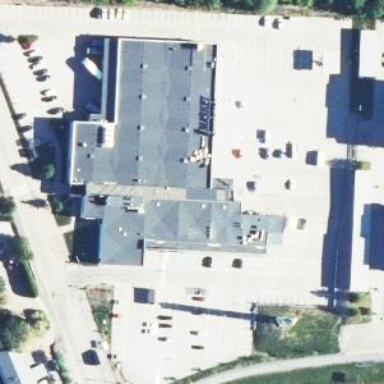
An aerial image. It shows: Pharmacy.